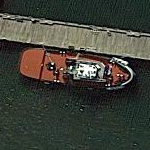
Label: Towing_vessel